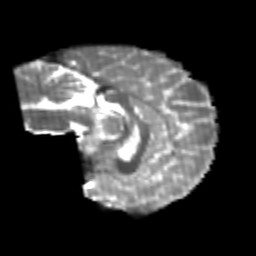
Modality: T2w
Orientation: sagittal
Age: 20
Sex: female
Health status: healthy
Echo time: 0.074 s